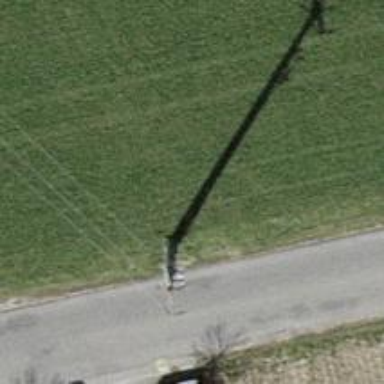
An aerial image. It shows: Power pole.